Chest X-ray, PA view. Patient: 66 years old, sex M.
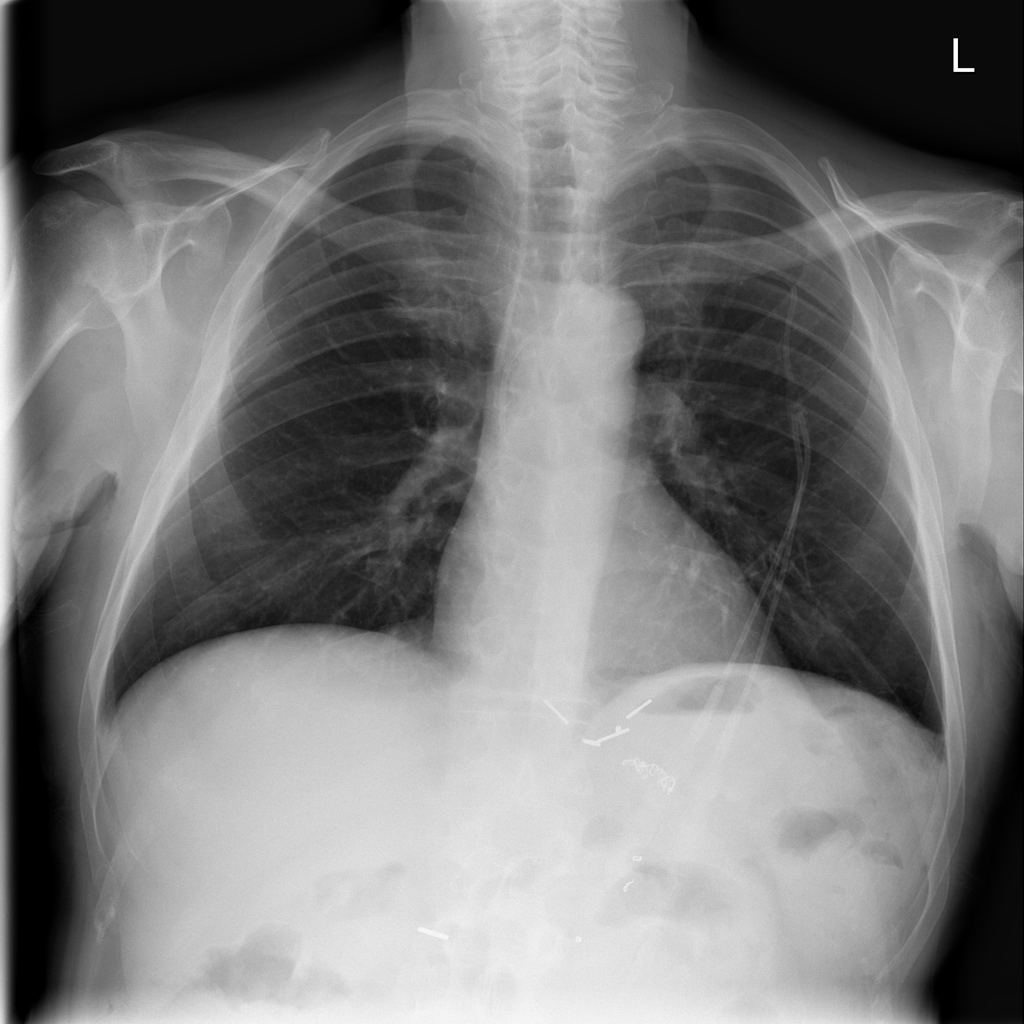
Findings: No Finding